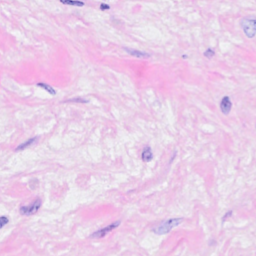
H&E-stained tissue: Breast